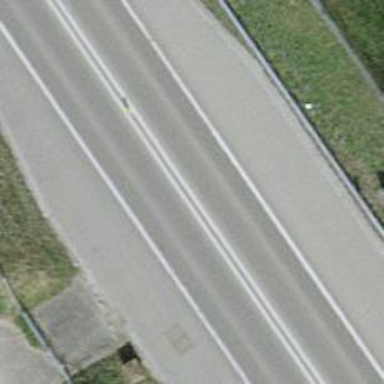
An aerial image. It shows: Emergency bay along the road.